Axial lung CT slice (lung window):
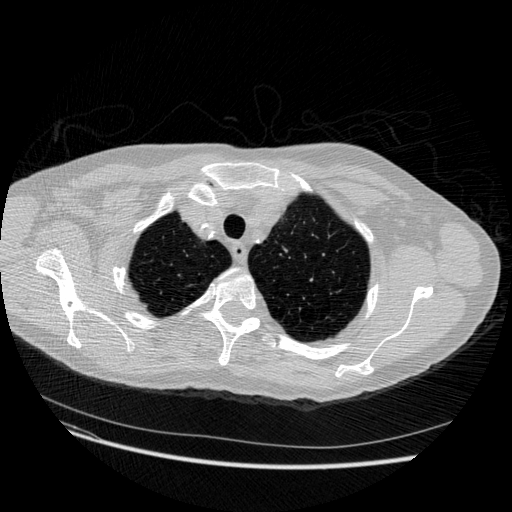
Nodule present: no